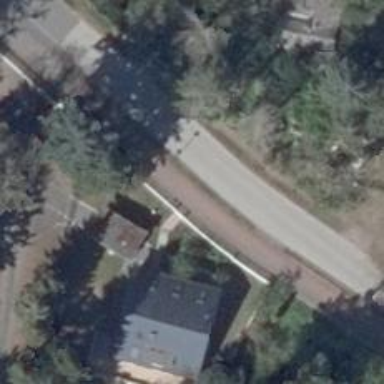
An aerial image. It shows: Sidewalk along the footway.